Question: I know, this kind of topic was discussed a lot of times, but I have found no solution for my problem.
I got a layout with a north-panel, an east-panel, a west-panel and a center-panel.
Inside my east panel I use an 'accordionPanel'. If the content of my open accordion tabs is to big for my page a 'scrollbar' is rendered on the right side.
But this 'scrollbar' causes a layout problem, a small part of my 'eastpanel' is now behind my center panel.
Is there a way, to prevent my 'eastpanel' from being behind the cnter panel or ist there a possibility to make the 'scrollbar' invisible, but scrolling must be enabled.
This code, removes the 'scrollbar', but also disables scolling.
Code: Select all
'''
<p:layoutUnit position="east" size="420" header="#{labels.inspektor}" resizable="true" style="overflow:hidden !important;">
<p:outputPanel id="eastPanel">
<ui:include src="#{cmsEnviroment.cmsPages.get(cmsEastState.activePage)}" />
</p:outputPanel>
</p:layoutUnit>
'''
Hope someone get a hint for me.
Screen:

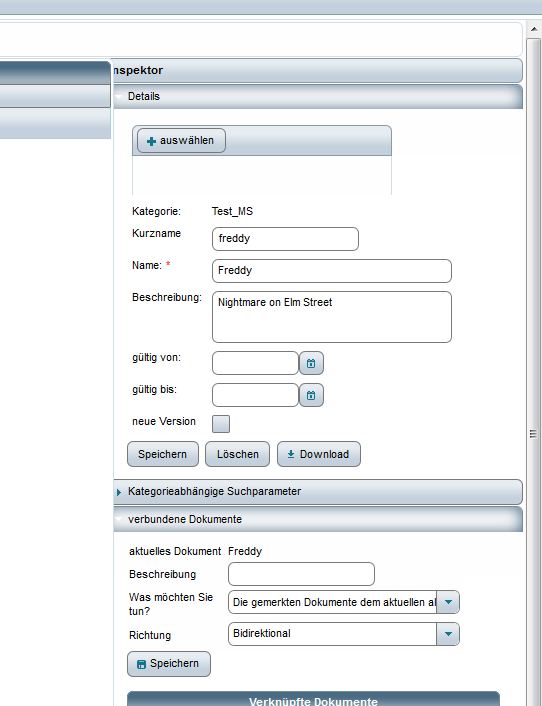
Answer: Not solved yet, but found a workaround, which is OK for the moment:
'''
<p:layoutUnit position="east" size="420" header="#{labels.inspektor}" resizable="false" style="overflow:hidden !important;">
<p:outputPanel id="eastPanel">
<p:scrollPanel style="width:420px;height:810px" mode="native">
<ui:include src="#{cmsEnviroment.cmsPages.get(cmsEastState.activePage)}" />
</p:scrollPanel>
</p:outputPanel>
</p:layoutUnit>
'''